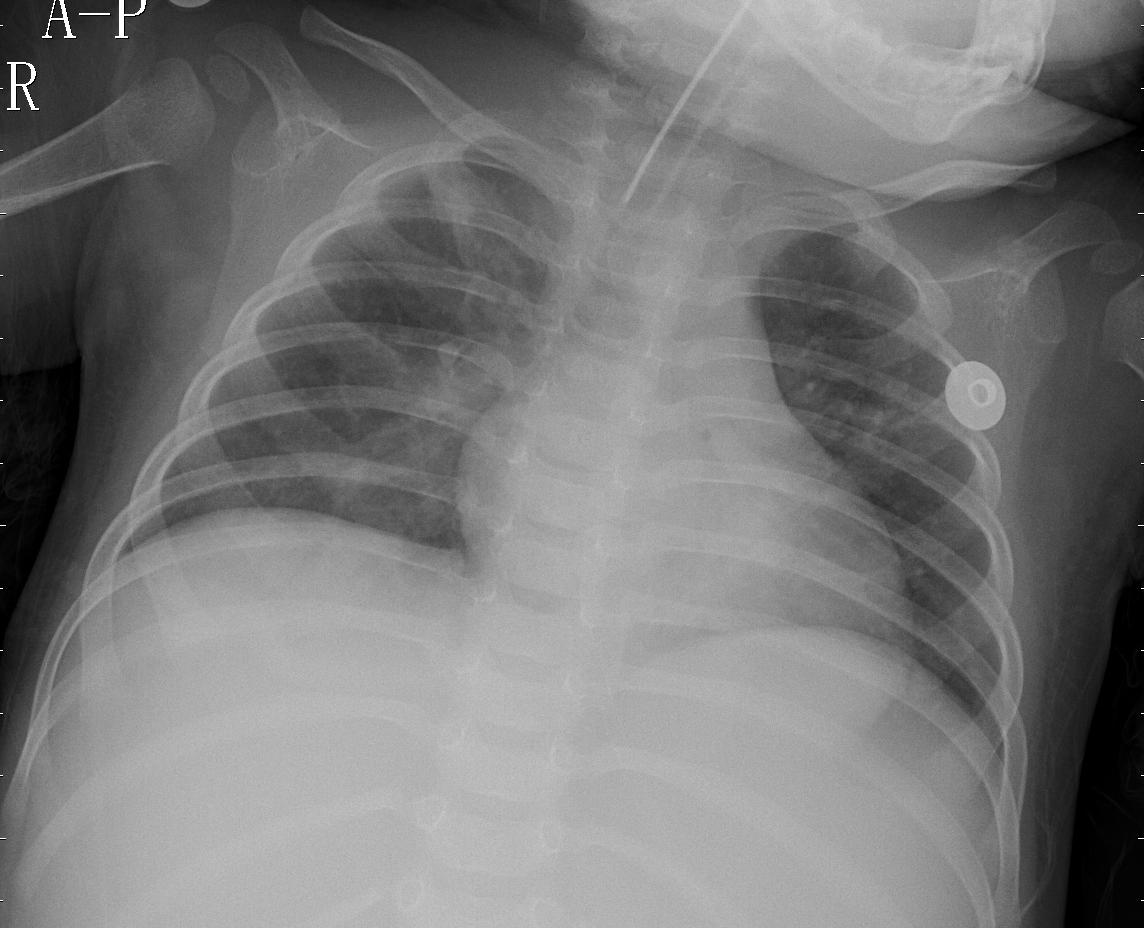
Diagnosis: PNEUMONIA